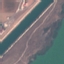
Label: River